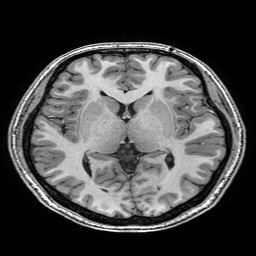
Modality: T1w
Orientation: coronal
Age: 19
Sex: female
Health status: healthy